Question: I have a 'QTableView' whith a 'QSqlqueryModel'
'''
QSqlQueryModel db_model_.setQuery("SELECT * FROM Main WHERE Type='1' ORDER BY Count DESC");
tableView.setModel(&db_model_);
'''
'Main' defined as :
'''
Word(TEXT) | Count(INTEGER) | Type(INTEGER
'''
I want to select a row of this table base on the text of item that user selects from another 'QListWidget' .
I tried 'setCurrentIndex' but it accept a 'QModelIndex' . I can't figure out how to search through whole 'Word' column of my 'tableView' and find the string of that 'listWidget' and feed it to 'QModelIndex'
'''
void (QListWidget::*itemClicked)(QListWidgetItem*) = &QListWidget::itemClicked;
connect(&listWidget, itemClicked, <URL>{
const QString& text= item->text();
//How to search thorough the Word column and find text and select it?!
});
'''
Note that I can't use same model for these two widget because the way they fill is completely different .

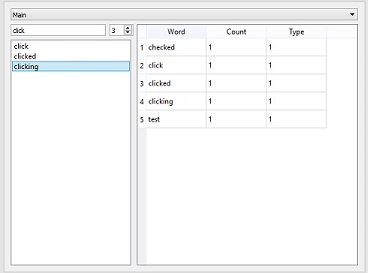
Answer: I used <URL> for iterating through the first column and using 'setCurrentIndex' for changing the current selected item.
It works fine now.
'''
connect(&listWidget, itemClicked, <URL>{
const QString& text= item->text();
int size = tableView.model()->rowCount();
for (int i = 0; i < size; i++){
QModelIndex& cur=tableView.model()->index(i, 0);
if (cur.data() == text){
tableView.setCurrentIndex(cur);
tableView.scrollTo(cur);
break;
}
}
});
'''